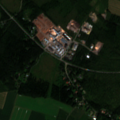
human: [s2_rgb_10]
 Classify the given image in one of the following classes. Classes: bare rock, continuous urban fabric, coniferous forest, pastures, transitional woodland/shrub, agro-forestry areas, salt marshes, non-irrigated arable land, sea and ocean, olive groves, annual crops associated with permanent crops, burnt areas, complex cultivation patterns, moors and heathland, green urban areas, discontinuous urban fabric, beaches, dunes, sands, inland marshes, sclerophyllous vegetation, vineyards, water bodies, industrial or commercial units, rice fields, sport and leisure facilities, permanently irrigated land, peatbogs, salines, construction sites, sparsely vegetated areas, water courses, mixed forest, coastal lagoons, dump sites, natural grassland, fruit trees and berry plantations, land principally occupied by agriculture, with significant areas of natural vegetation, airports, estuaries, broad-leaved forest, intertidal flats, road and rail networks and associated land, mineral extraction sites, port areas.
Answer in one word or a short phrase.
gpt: discontinuous urban fabric, non-irrigated arable land, coniferous forest, mixed forest, transitional woodland/shrub